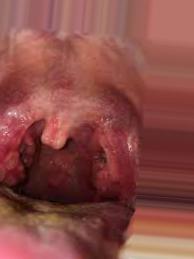
Condition: Mouth Ulcer